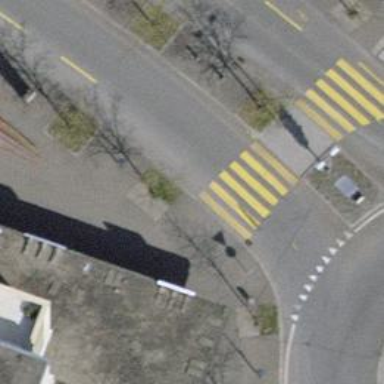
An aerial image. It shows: Uncontrolled zebra crossing with pedestrian island.